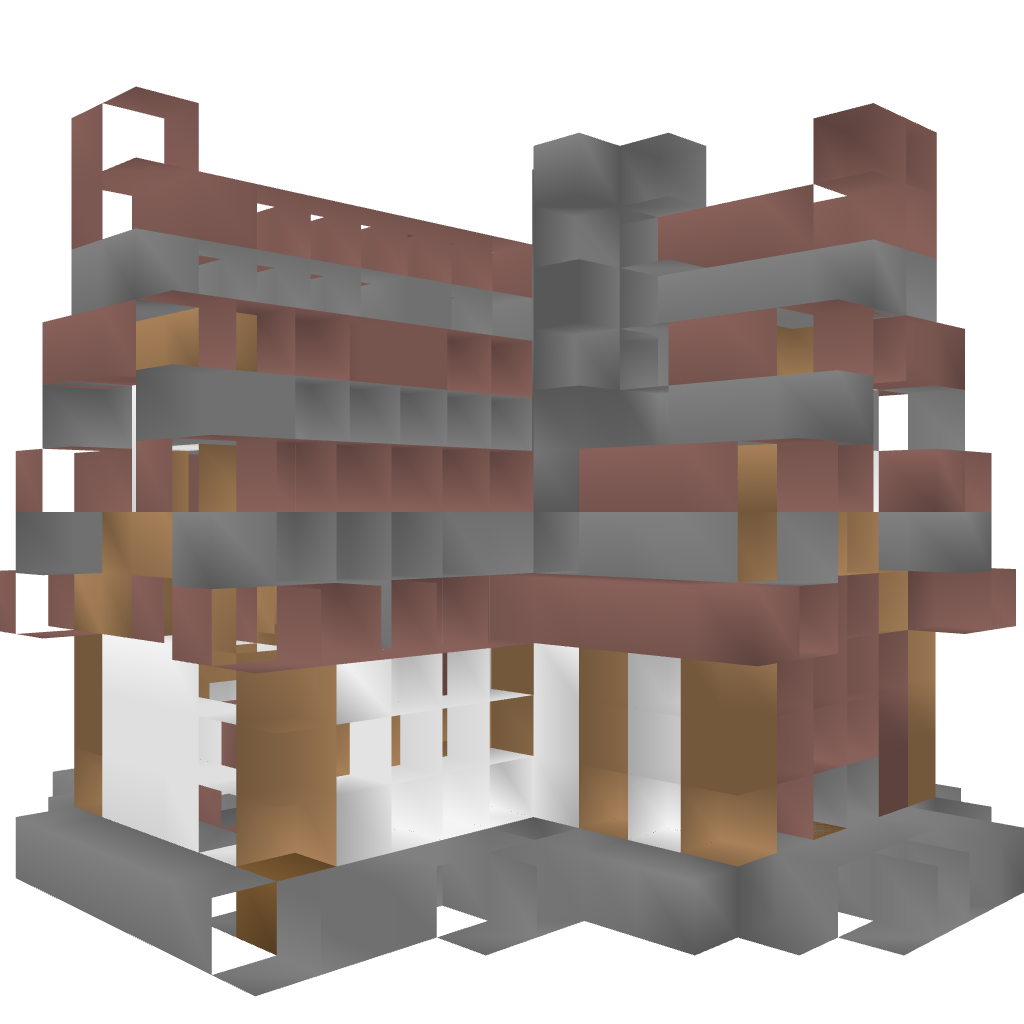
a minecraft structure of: Medieval House #2 (Experiment) :D high quality